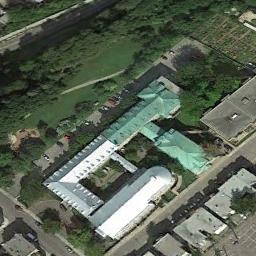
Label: church